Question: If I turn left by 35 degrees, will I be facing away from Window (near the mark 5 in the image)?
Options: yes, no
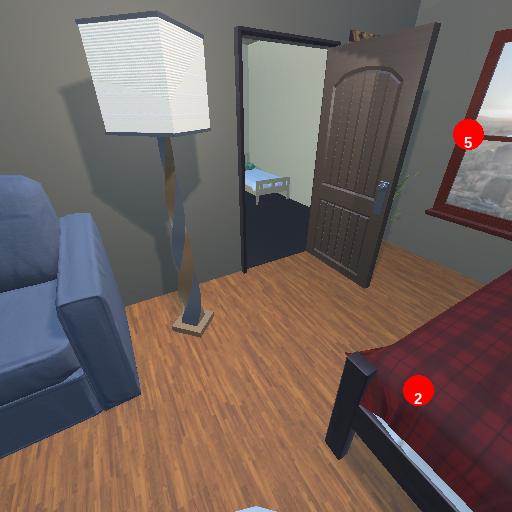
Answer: yes